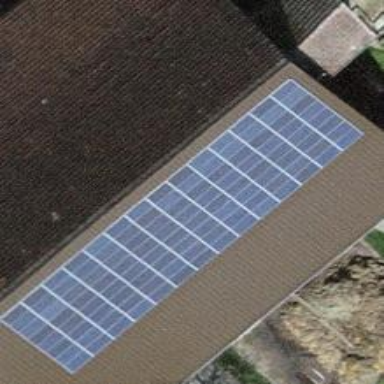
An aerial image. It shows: Solar photovoltaic panel generator.